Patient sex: F
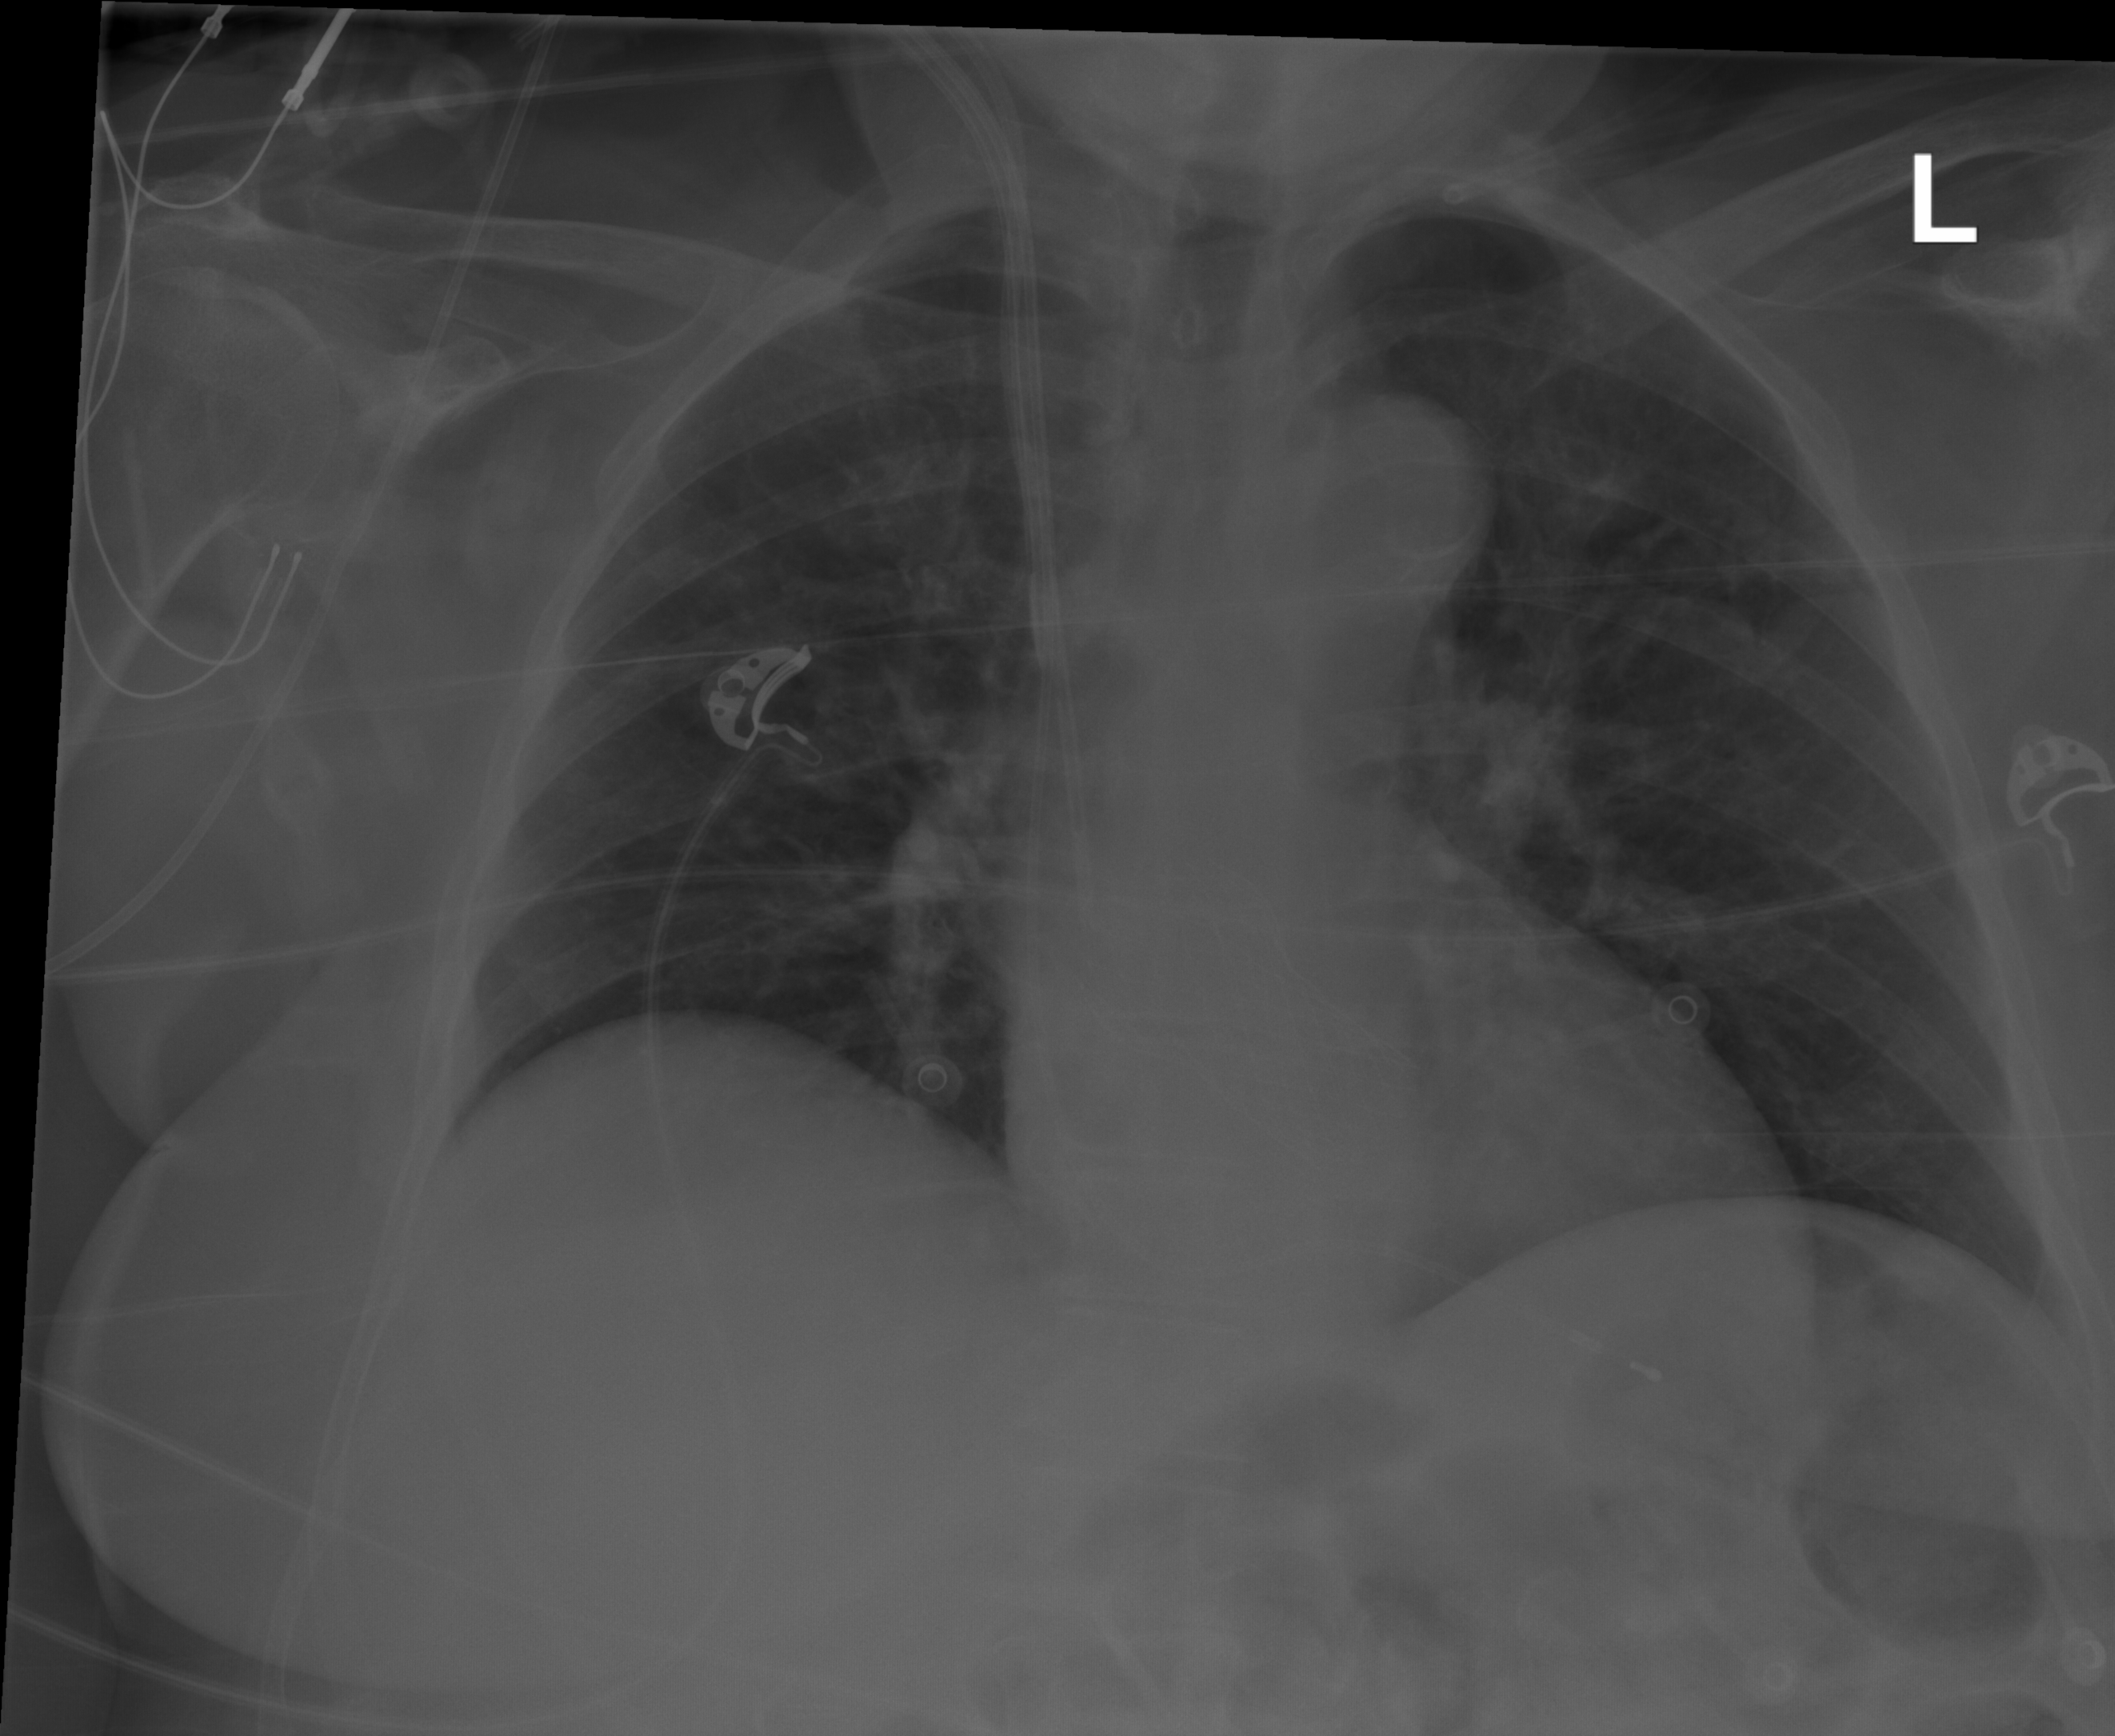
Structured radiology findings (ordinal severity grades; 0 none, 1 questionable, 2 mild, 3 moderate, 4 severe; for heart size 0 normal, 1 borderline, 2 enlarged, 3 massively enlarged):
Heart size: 0
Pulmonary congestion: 0
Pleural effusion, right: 0
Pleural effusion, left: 0
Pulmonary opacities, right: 0
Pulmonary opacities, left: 0
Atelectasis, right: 0
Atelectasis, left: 0